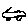
Label: car